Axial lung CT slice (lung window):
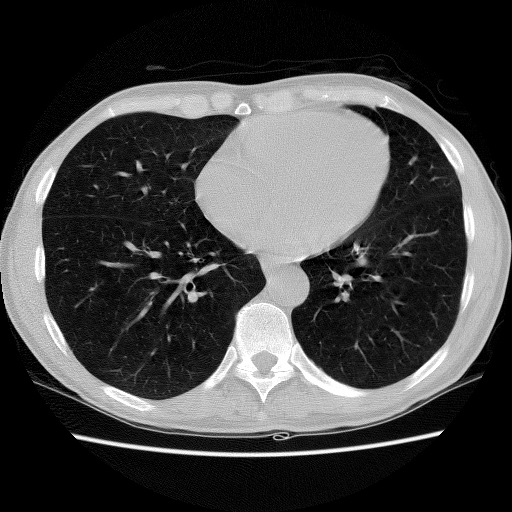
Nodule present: no